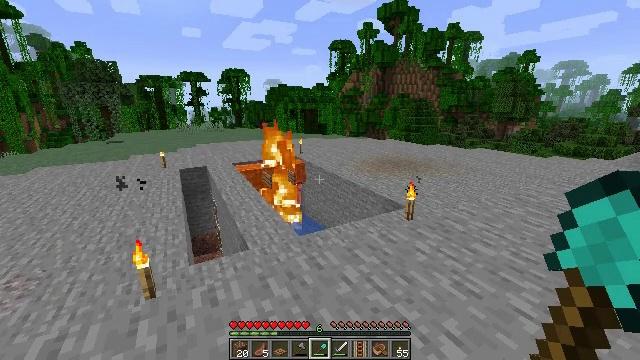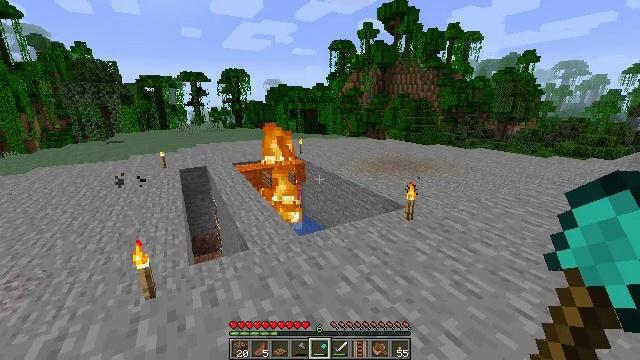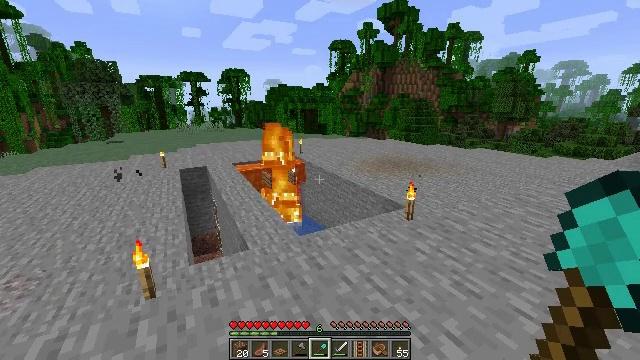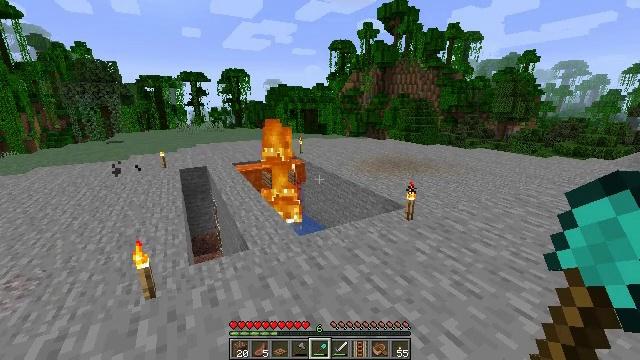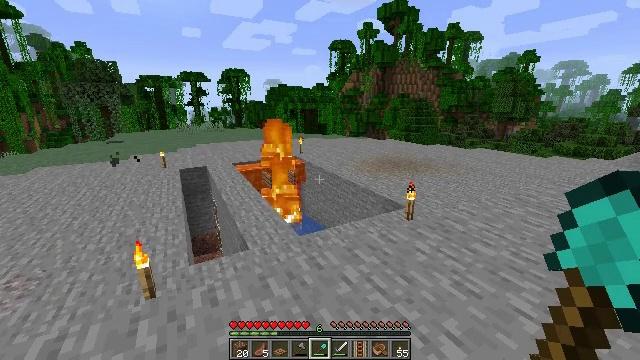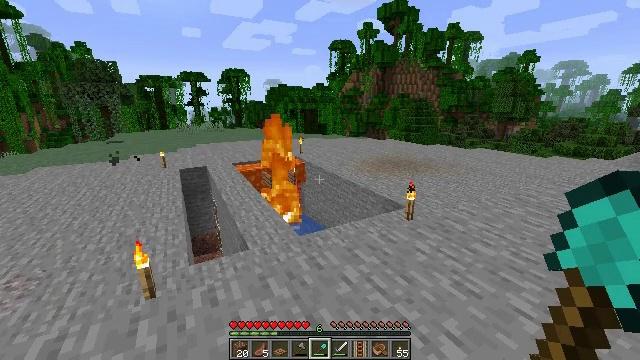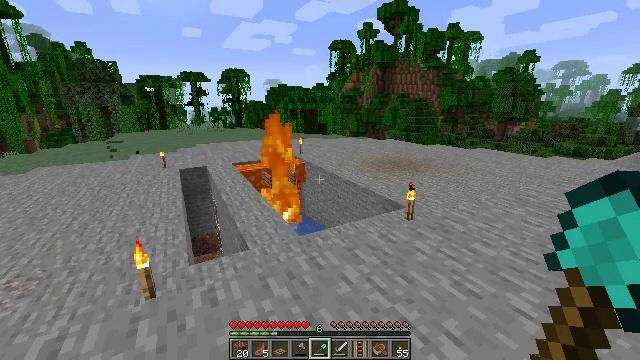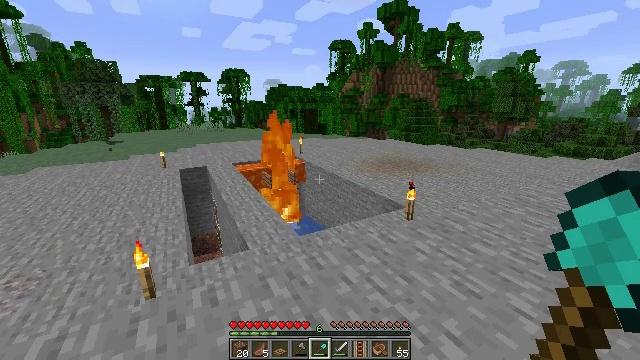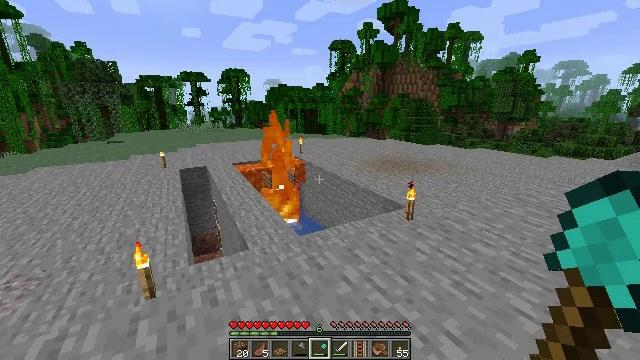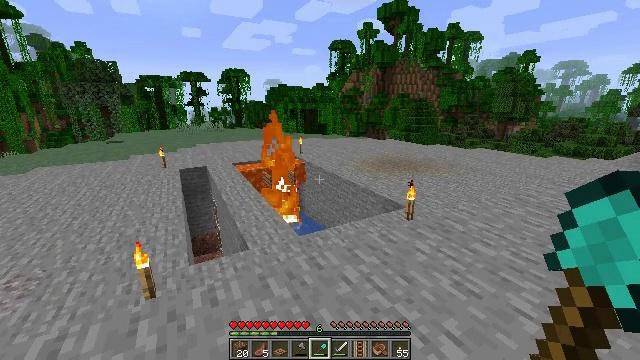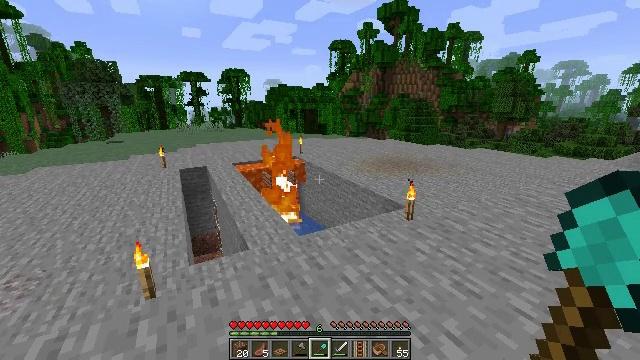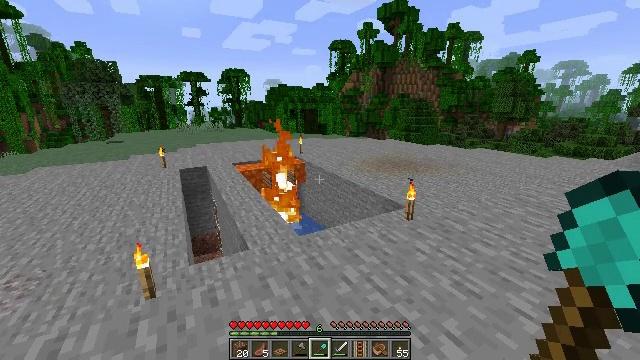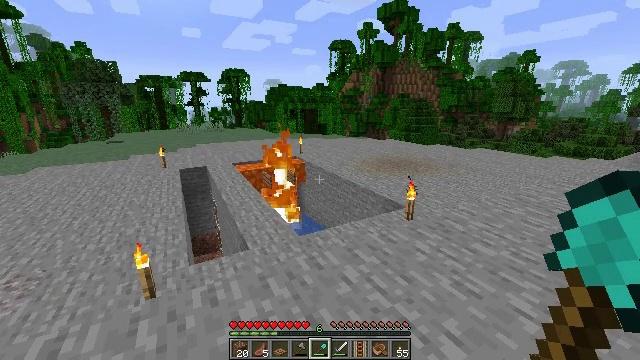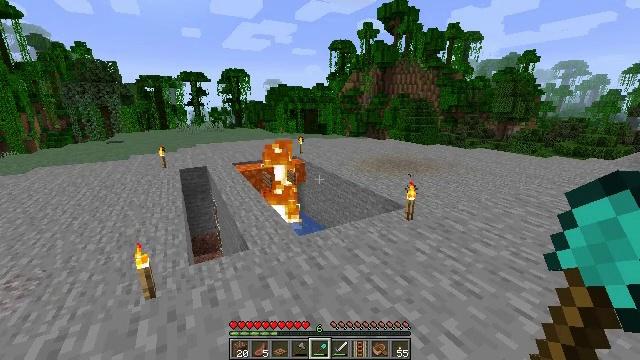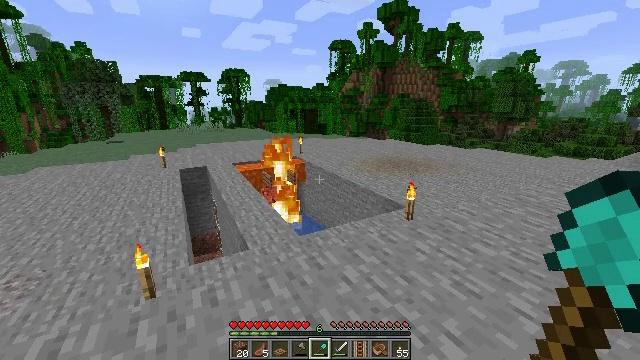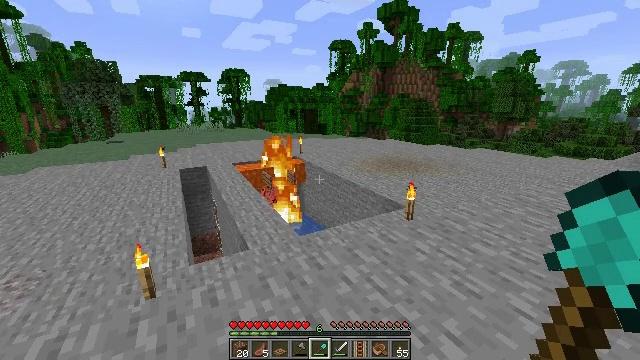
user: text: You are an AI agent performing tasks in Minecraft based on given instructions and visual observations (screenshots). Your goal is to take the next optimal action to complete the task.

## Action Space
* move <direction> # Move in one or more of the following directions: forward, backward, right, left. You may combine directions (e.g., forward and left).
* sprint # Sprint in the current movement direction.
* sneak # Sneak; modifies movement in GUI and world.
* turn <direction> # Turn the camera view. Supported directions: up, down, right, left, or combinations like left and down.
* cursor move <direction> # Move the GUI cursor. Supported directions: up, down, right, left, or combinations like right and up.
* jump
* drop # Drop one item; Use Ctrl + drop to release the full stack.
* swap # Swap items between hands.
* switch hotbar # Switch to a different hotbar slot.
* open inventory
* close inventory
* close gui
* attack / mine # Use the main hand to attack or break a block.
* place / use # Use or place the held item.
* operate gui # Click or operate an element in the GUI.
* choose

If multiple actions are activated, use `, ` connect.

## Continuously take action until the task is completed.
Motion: motion action
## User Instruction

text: Pick up the poppy from the field.
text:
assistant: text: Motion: no_op
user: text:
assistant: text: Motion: no_op
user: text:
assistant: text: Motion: no_op
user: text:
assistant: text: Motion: no_op
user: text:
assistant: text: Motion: no_op
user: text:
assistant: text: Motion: no_op
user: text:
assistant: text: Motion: no_op
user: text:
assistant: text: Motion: no_op
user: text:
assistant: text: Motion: no_op
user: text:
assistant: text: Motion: no_op
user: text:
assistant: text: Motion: no_op
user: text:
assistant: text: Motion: no_op
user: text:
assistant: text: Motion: no_op
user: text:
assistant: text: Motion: no_op
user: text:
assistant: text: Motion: no_op
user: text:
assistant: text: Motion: no_op
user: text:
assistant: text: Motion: no_op
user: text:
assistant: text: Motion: no_op
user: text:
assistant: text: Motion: no_op
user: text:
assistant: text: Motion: no_op
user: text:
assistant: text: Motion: no_op
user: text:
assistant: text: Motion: no_op
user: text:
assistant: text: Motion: no_op
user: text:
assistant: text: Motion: no_op
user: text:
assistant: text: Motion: no_op
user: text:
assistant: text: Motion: no_op
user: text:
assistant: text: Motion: no_op
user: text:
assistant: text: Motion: no_op
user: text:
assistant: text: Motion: no_op
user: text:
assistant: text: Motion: no_op